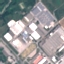
Label: Industrial